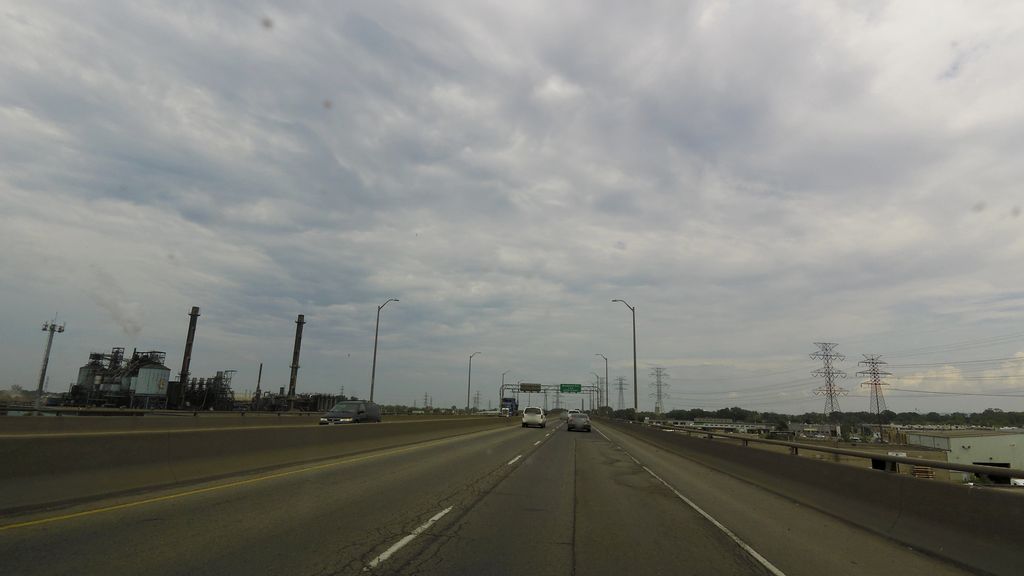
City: hamilton